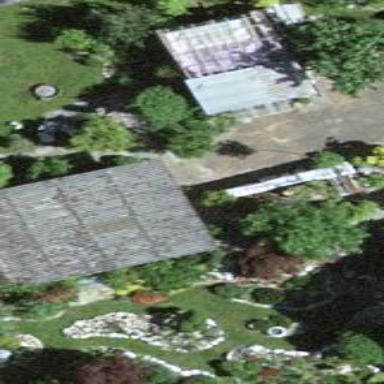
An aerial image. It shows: Garage.